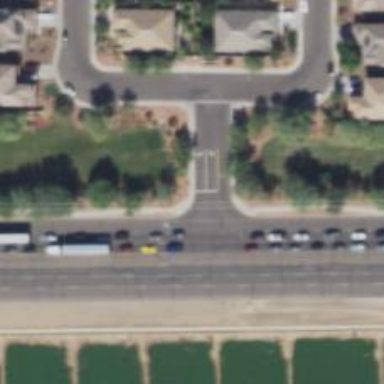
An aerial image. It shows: Solid stop line on the road marking.